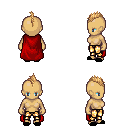
a pixel art fantasy rpg character, female body template, human, tanned skin, red cape, gold greaves, light blonde mohawk hairstyle, black slippers, four views (front, back, left, right), 2x2 character sprite sheet, small pixel art, hard edges, no anti-aliasing